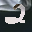
Label: 2